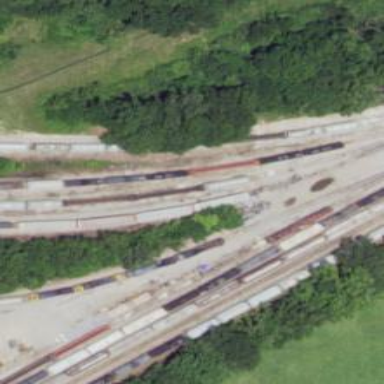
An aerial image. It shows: Railway spur service.